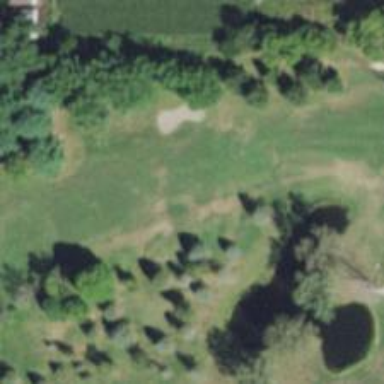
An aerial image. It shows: Golf hole.